Question: Whenever I Open App And Login It Works Fine And Also I Can Easily Logout From App And It Sends Me Back To Login Activity.. But When I Close The App After Login And Reopen App And Then I Logout It Sends Me To Login Activity Then App Closed. Don't Know Why.
Here's The Screenshot of Logcat

Here's The Code Which Causes Problem
SignupTabFragment.java
'''
if(firebaseAuth.getCurrentUser() != null){
// Retrieving User Data From Firebase
userIDFireStore = firebaseAuth.getCurrentUser().getUid();
DocumentReference documentReference = firestore.collection("users").document(userIDFireStore);
documentReference.addSnapshotListener(new EventListener<DocumentSnapshot>() {
@Override
public void onEvent(@Nullable DocumentSnapshot value, @Nullable FirebaseFirestoreException error) {
userTypeFirestore = value.getString("userType");
if(userTypeFirestore.equals("Admin")){
startActivity(new Intent(getActivity().getApplicationContext(),AdminHomeActivity.class));
getActivity().finish();
}
if(userTypeFirestore.equals("Student")){
startActivity(new Intent(getActivity().getApplicationContext(),HomeActivity.class));
getActivity().finish();
}
}
});
}
'''
HomeActivity.java
'''
public class HomeActivity extends AppCompatActivity {
@Override
protected void onCreate(Bundle savedInstanceState) {
super.onCreate(savedInstanceState);
setContentView(R.layout.activity_home);
}
public void onLogoutClick(View view) {
// Logout
FirebaseAuth.getInstance().signOut();
startActivity(new Intent(getApplicationContext(),LoginActivity.class));
finish();
}
@Override
public boolean onKeyDown(int keyCode, KeyEvent event) {
if(keyCode == KeyEvent.KEYCODE_BACK && event.getRepeatCount() == 0){
finish();
System.exit(0);
}
return super.onKeyDown(keyCode, event);
}
}
'''
LoginActivity.java
'''
public class LoginActivity extends AppCompatActivity {
TabLayout tabLayout;
TabItem tabLogin,tabSignup;
ViewPager viewPager;
int nightModeFlags;
ConstraintLayout constraintLayout;
@Override
protected void onCreate(Bundle savedInstanceState) {
super.onCreate(savedInstanceState);
setContentView(R.layout.activity_login);
tabLayout = (TabLayout) findViewById(R.id.tab_layout);
tabLogin = (TabItem) findViewById(R.id.tab_login);
tabSignup = (TabItem) findViewById(R.id.tab_signup);
viewPager = (ViewPager) findViewById(R.id.view_pager);
constraintLayout = (ConstraintLayout) findViewById(R.id.constraint_backgrond);
// To Change Constraint Layout Background in Night Mode
nightModeFlags = constraintLayout.getContext().getResources().getConfiguration().uiMode & Configuration.UI_MODE_NIGHT_MASK;
switch(nightModeFlags){
case Configuration.UI_MODE_NIGHT_YES:
constraintLayout.setBackgroundResource(R.drawable.view_bg_night);
break;
case Configuration.UI_MODE_NIGHT_NO:
constraintLayout.setBackgroundResource(R.drawable.view_bg);
break;
case Configuration.UI_MODE_NIGHT_UNDEFINED:
constraintLayout.setBackgroundResource(R.drawable.view_bg);
break;
}
// tabLayout.addTab(tabLayout.newTab().setText("Login"));
// tabLayout.addTab(tabLayout.newTab().setText("Sign Up"));
tabLayout.setTabGravity(TabLayout.GRAVITY_FILL);
final LoginAdapter adapter = new LoginAdapter(getSupportFragmentManager(), this,tabLayout.getTabCount());
viewPager.setAdapter(adapter);
viewPager.addOnPageChangeListener(new TabLayout.TabLayoutOnPageChangeListener(tabLayout));
// Changing Fragments When The Tab is Selected or Clicked.
tabLayout.addOnTabSelectedListener(new TabLayout.OnTabSelectedListener() {
@Override
public void onTabSelected(TabLayout.Tab tab) {
viewPager.setCurrentItem(tab.getPosition());
}
@Override
public void onTabUnselected(TabLayout.Tab tab) {
}
'''
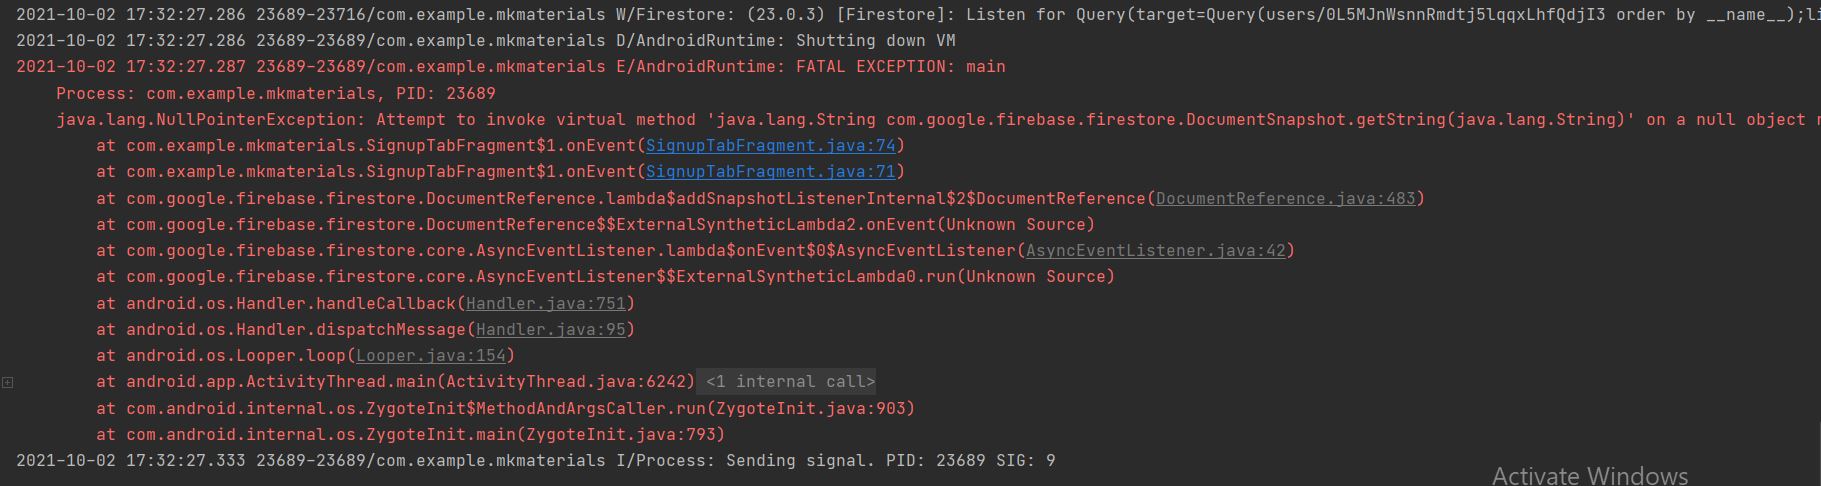
Answer: Most likely your security rules require that the user is signed in before they can read their own document from '/users/$uid'. When you log the user out, that condition is no longer met - so your 'onEvent' is called with an error.
The first problem to fix is to handle the 'error' that is passed to 'onEvent'. The 'onEvent' always gets called with a 'DocumentSnapshot' or an error, and you need to handle both cases. For example:
'''
public void onEvent(@Nullable DocumentSnapshot value, @Nullable FirebaseFirestoreException error) {
if (error == null) {
userTypeFirestore = value.getString("userType");
if(userTypeFirestore.equals("Admin")){
startActivity(new Intent(getActivity().getApplicationContext(),AdminHomeActivity.class));
getActivity().finish();
}
if(userTypeFirestore.equals("Student")){
startActivity(new Intent(getActivity().getApplicationContext(),HomeActivity.class));
getActivity().finish();
}
}
else {
Log.e("Firestore", "Error listening to user data", error);
}
}
'''
---
To prevent this error from occurring in the first place, you'll want to <URL> before you log the user out.